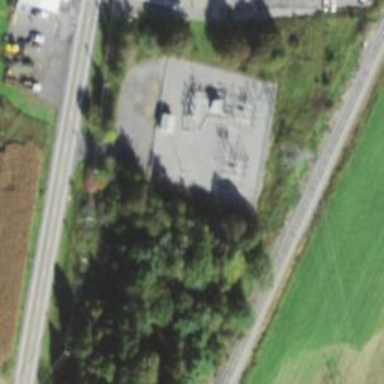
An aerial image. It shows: Power substation enclosed by fence.